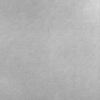
Label: dusty